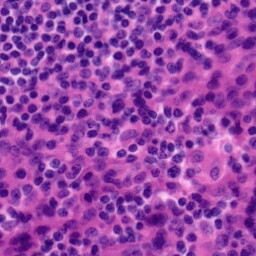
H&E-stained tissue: Tonsil